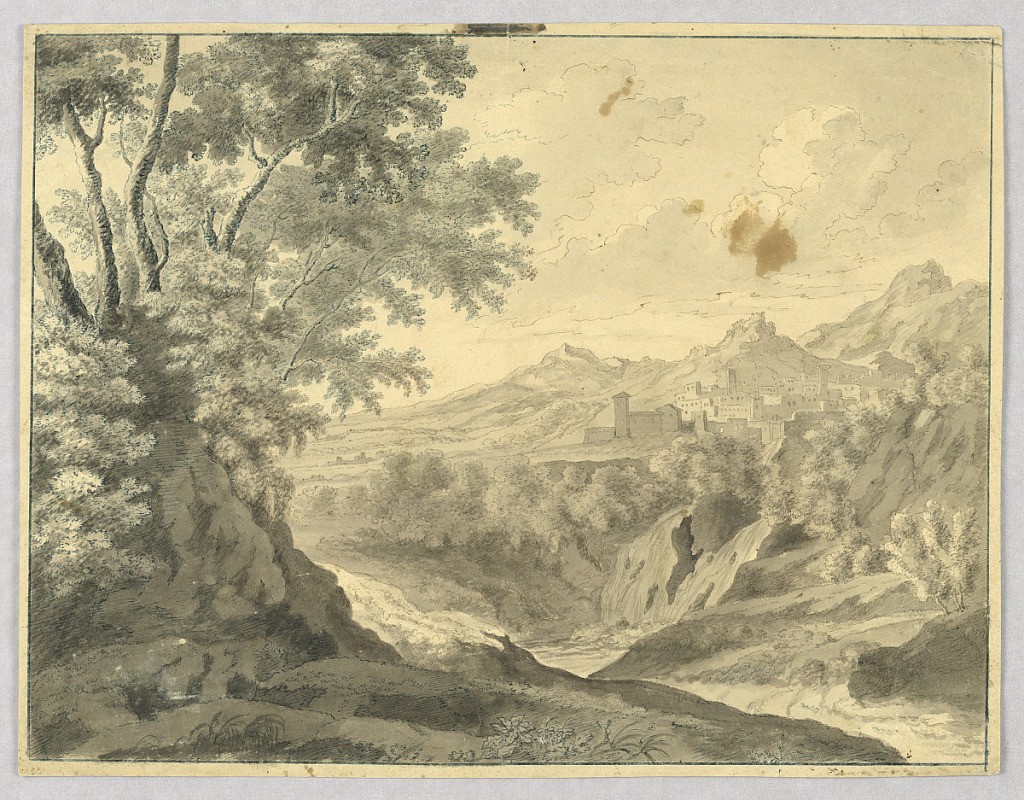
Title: Mountainous Landscape
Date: early 19th century
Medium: Pen and ink, brush and wash on paper
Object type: Drawing
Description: Mountainous country with a town in the right distance. A forked waterfall is shown before it, the stream winding toward the right foreground. A group of trees and rock in the left foreground.